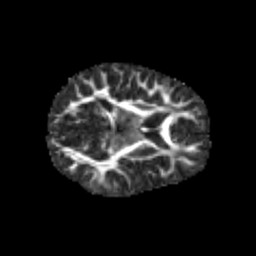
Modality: FA
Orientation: axial
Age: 6
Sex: male
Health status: healthy